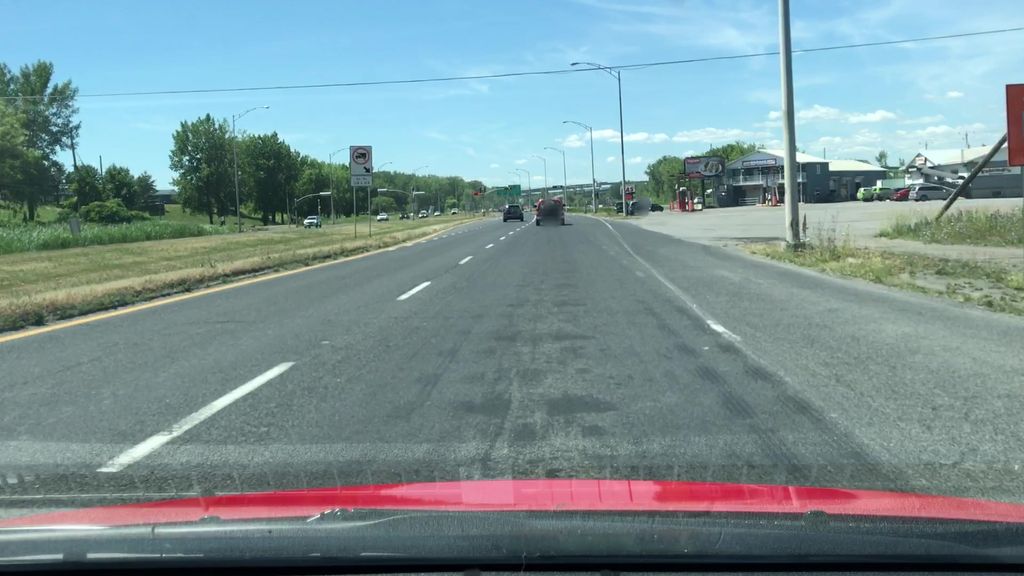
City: montreal